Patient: sex M, age 77
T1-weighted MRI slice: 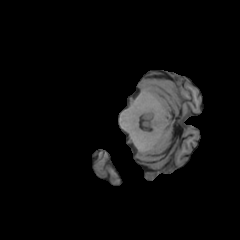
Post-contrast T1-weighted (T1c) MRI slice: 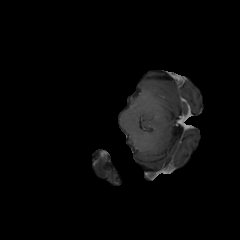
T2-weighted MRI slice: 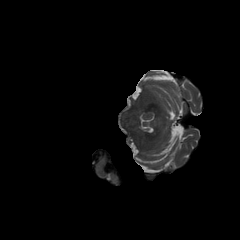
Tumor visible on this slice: no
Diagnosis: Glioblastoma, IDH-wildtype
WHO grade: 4